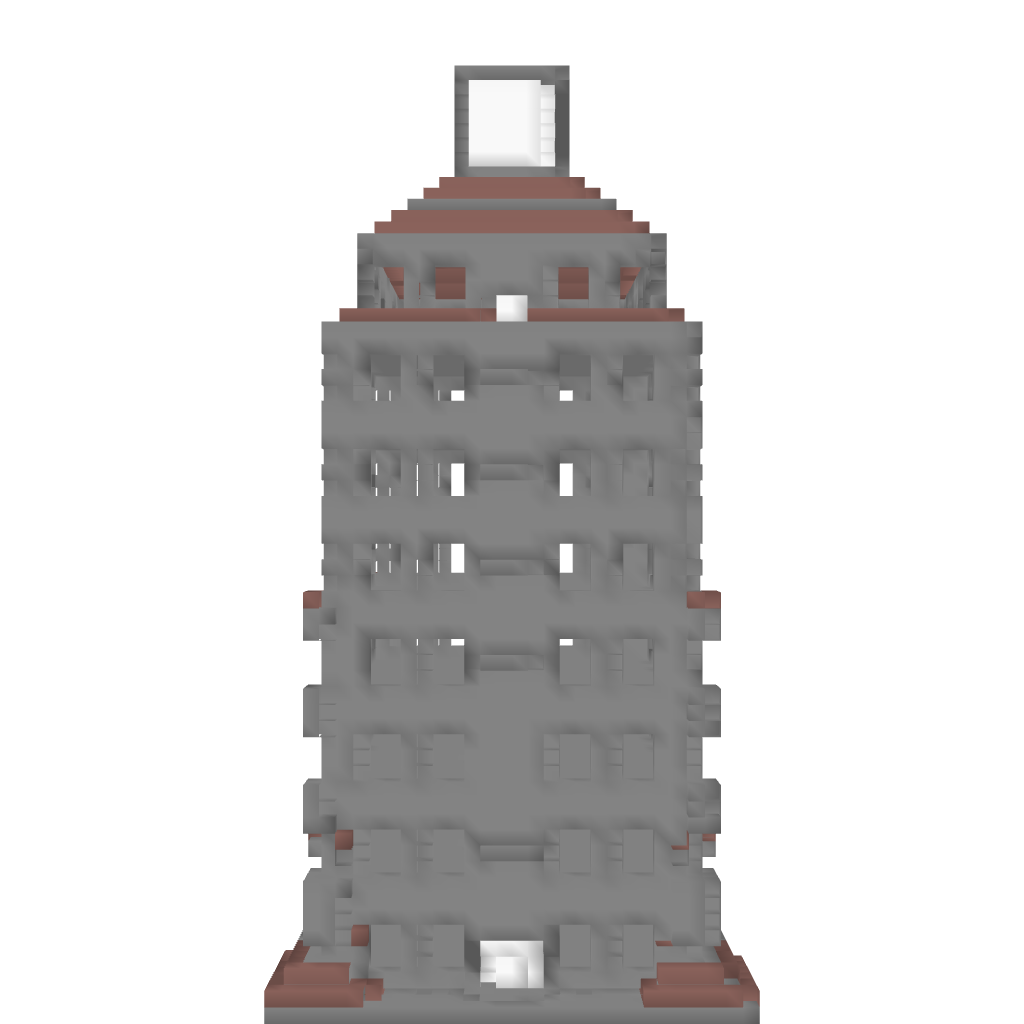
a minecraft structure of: Rainbow Tower bad low quality